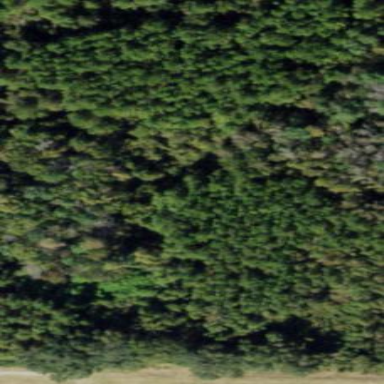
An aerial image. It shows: Forest with needle-leaved trees.